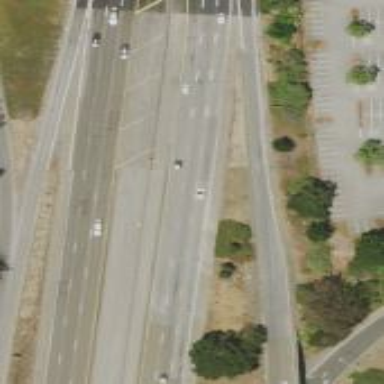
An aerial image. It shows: Trunk link highway.